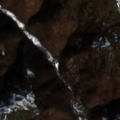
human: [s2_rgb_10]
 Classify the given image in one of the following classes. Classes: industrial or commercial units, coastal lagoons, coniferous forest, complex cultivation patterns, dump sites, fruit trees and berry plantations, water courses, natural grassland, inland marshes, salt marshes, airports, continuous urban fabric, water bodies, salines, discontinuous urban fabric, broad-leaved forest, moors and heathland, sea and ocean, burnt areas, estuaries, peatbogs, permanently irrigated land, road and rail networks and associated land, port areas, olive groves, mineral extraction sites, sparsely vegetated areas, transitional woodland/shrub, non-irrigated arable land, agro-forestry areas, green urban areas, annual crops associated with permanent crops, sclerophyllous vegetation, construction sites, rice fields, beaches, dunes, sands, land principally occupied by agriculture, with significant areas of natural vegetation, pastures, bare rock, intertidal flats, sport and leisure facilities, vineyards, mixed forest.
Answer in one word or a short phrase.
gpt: complex cultivation patterns, land principally occupied by agriculture, with significant areas of natural vegetation, broad-leaved forest, transitional woodland/shrub